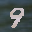
Label: 9